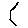
Label: hexagon